Aerial crown-view tile of a tropical tree (Barro Colorado Island, Panama), acquired 20250124:
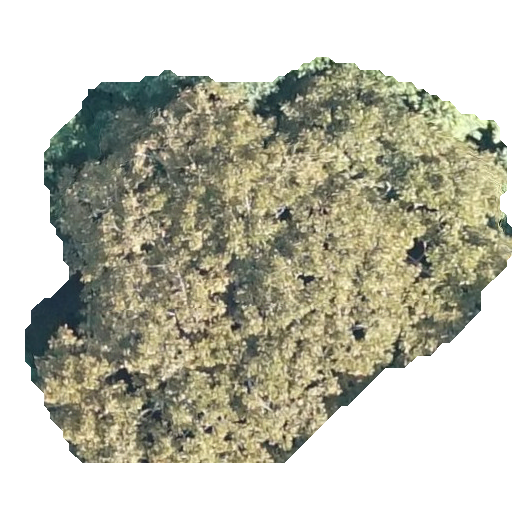
Species: Dipteryx oleifera
GBIF accepted scientific name: Dipteryx oleifera
Crown area: 223.555 m²